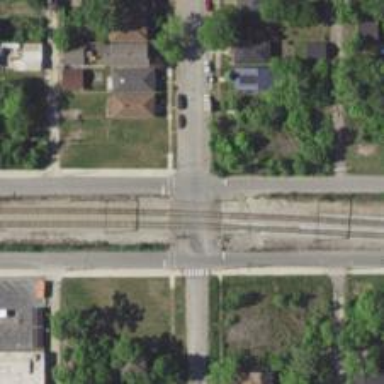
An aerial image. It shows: Railway crossing.